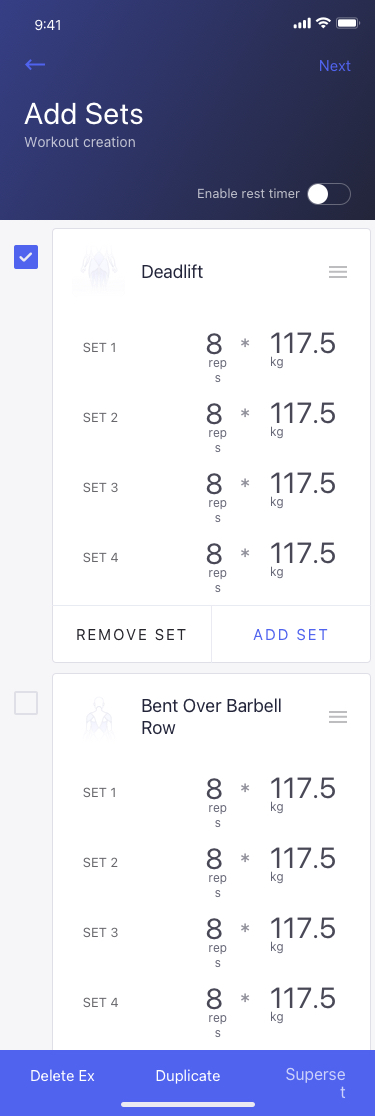
Text in this UI design:
Enable rest timer
Workout creation
Superset
Duplicate
Delete Ex